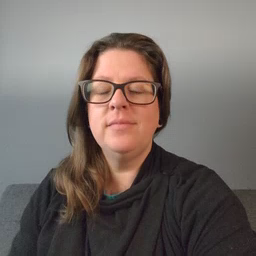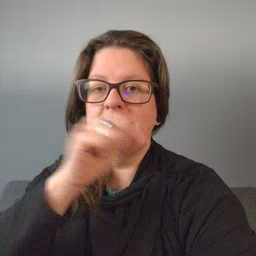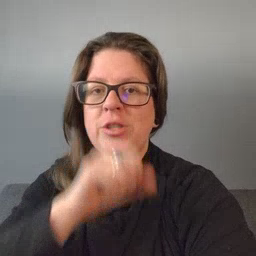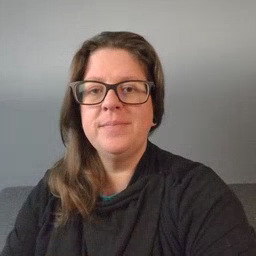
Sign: icecream